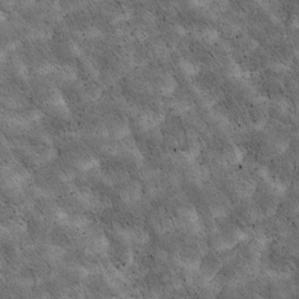
Label: non_frost